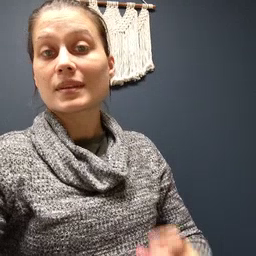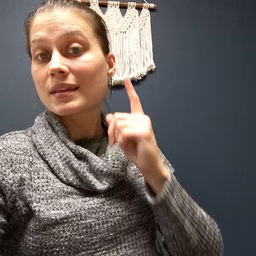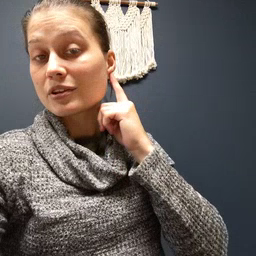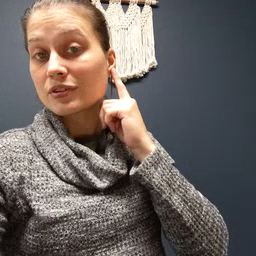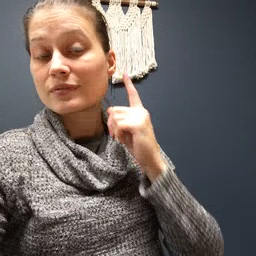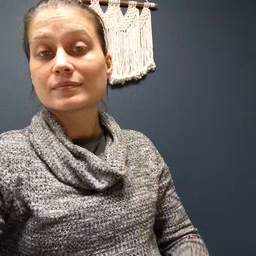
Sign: ear